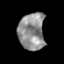
Tissue: prostate
Cell type: T cells
Senescence score: 0.3078
Nuclear area (px): 949
Mean DAPI intensity: 144.623